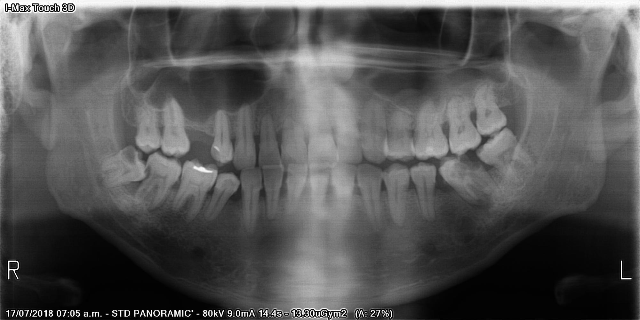
adult